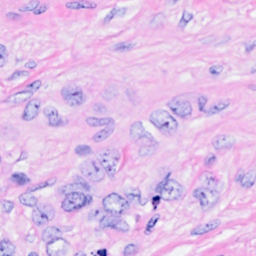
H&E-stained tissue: Breast